Question: Under the iPod Touch, when I click on the blue button the image will be scrolled to the right/left according to the image.
What is this technique called and is it achievable using pure HTML5?

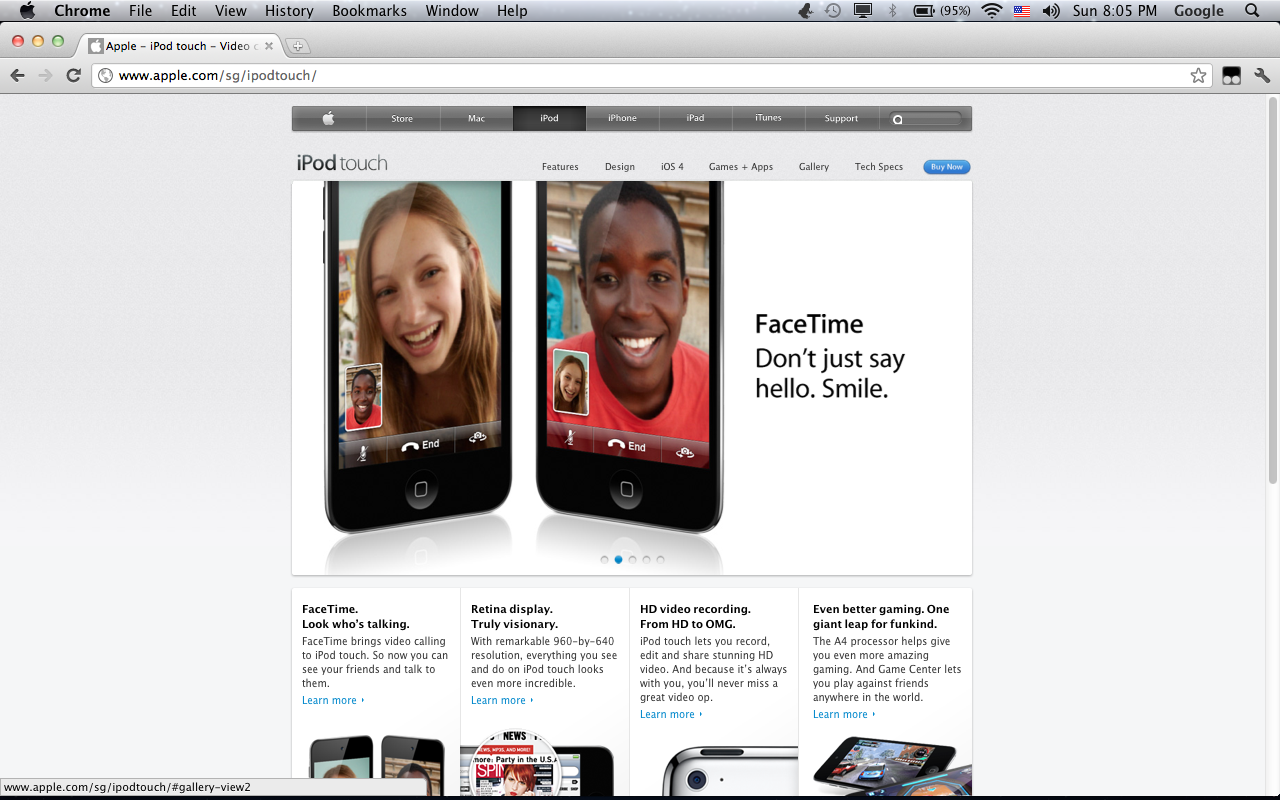
Answer: It's just another style of carosel/image gallery design. This is usually done with jQuery. And honestly you can find pre-built templates almost all around the web for this stuff. I have added a couple links below. If you have time check them out and post back with questions.
- <URL>